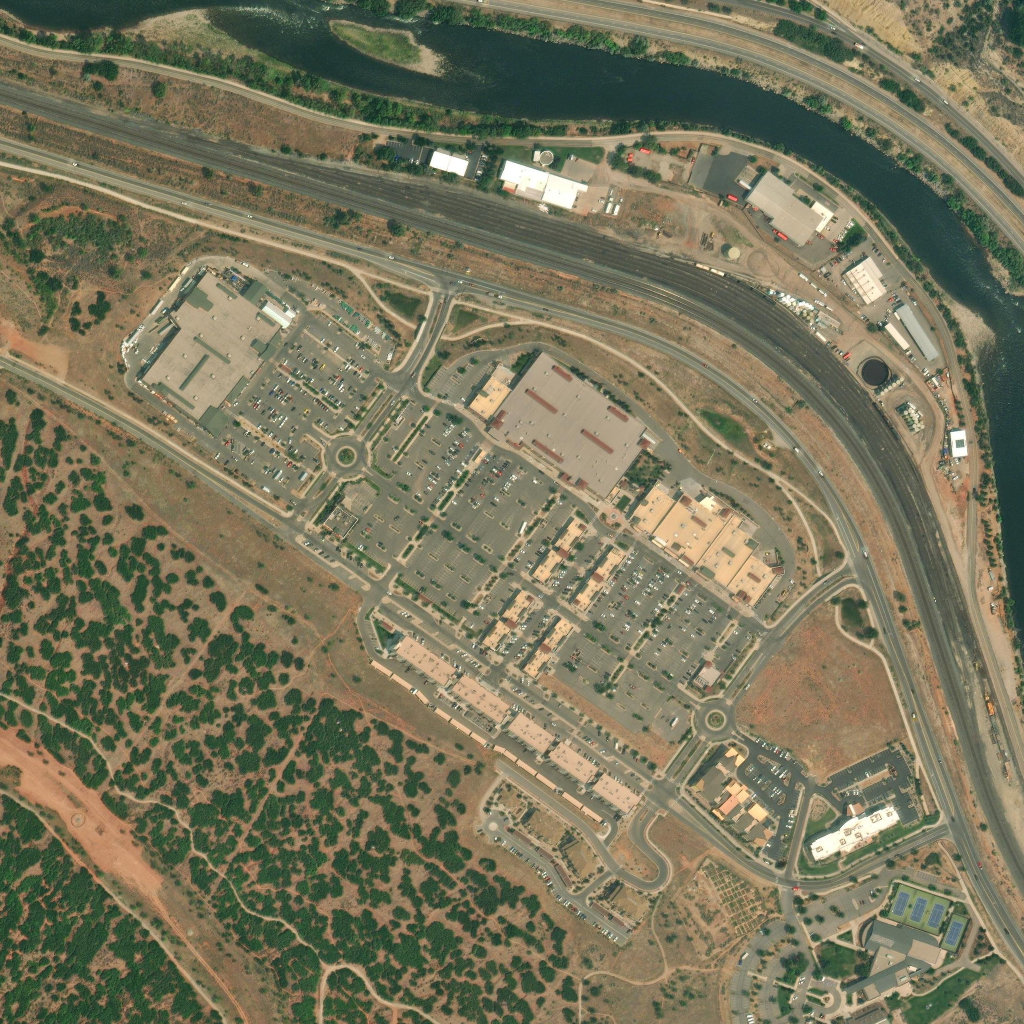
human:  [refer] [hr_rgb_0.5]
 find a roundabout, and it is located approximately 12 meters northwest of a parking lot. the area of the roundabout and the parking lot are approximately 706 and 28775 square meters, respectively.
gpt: <box>[[32, 42, 35, 46, 0]]</box>

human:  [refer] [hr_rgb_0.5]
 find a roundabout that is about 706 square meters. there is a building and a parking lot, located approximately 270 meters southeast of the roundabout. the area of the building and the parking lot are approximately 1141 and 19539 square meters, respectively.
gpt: <box>[[32, 42, 35, 46, 0]]</box>